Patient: sex F, age 71
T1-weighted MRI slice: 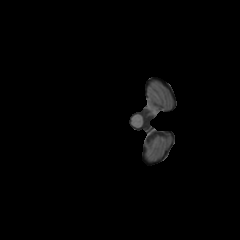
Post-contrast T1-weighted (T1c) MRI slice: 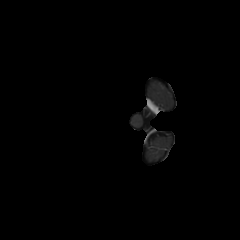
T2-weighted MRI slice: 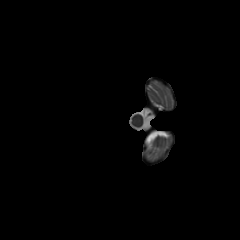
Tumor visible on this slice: no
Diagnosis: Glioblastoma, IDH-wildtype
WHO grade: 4